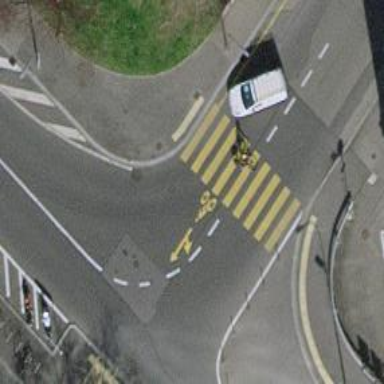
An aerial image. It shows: Marked crossing on the road.